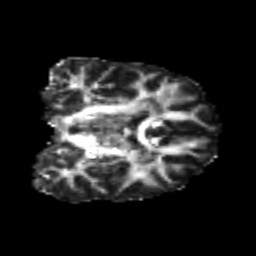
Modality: FA
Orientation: coronal
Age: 26
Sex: male
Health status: healthy
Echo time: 0.074 s